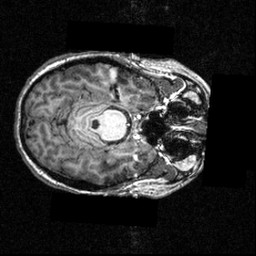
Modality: T1w
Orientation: axial
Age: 28
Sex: female
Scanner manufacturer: siemens
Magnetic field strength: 3.951 T
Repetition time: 1.5 s
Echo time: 0.00335 s